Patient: sex M, age 42
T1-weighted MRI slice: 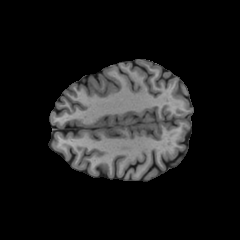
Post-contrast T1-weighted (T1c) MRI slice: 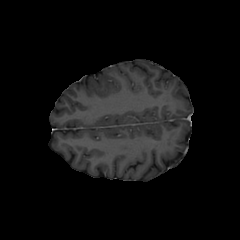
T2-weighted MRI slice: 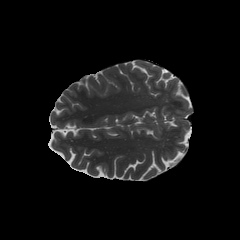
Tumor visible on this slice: no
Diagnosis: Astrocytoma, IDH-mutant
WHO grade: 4